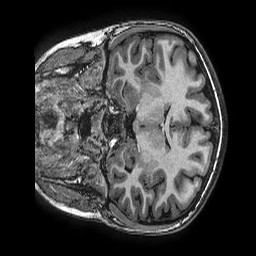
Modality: T1w
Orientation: coronal
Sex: female
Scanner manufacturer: ge
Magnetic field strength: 3 T
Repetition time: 0.0077 s
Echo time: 0.003436 s